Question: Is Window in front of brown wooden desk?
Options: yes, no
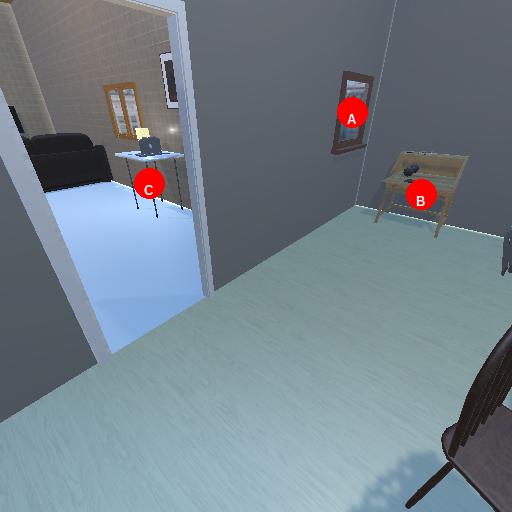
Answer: yes